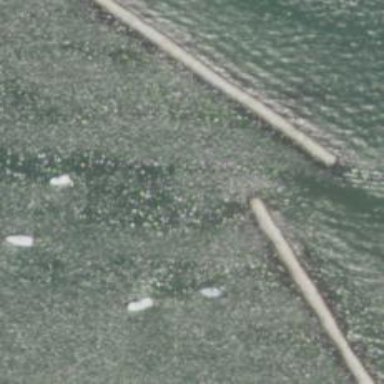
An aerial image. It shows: Breakwater structure.